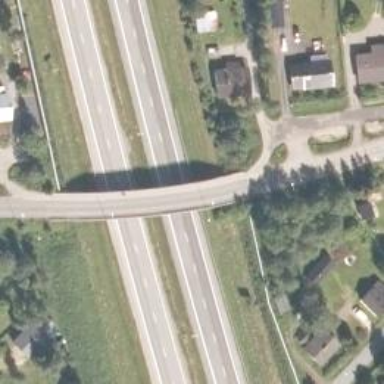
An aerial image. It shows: Bridge over cycleway.